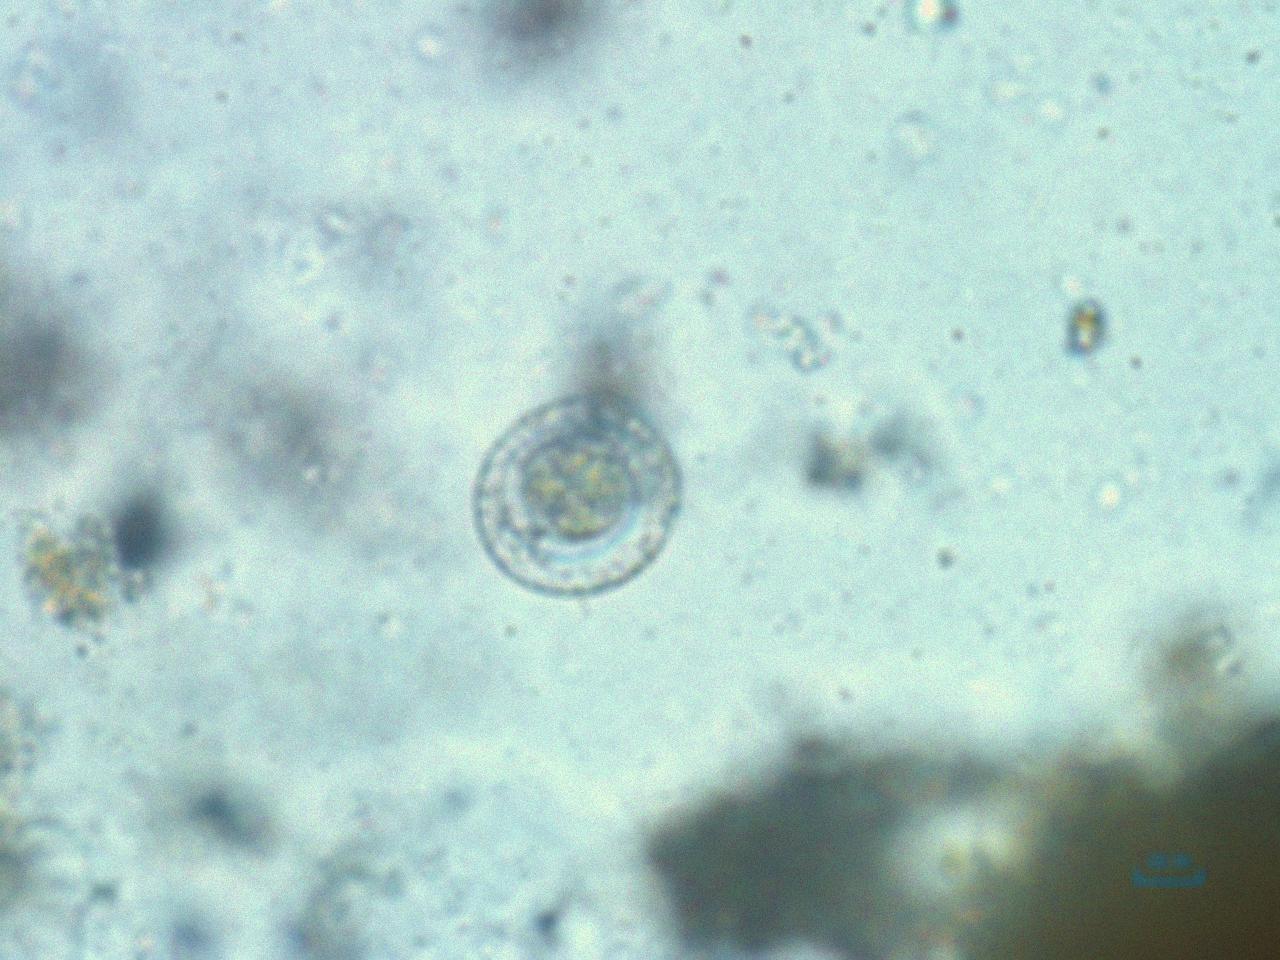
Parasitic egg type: Hymenolepis nana